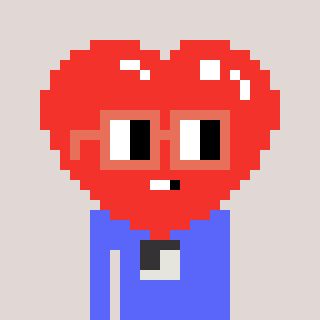
a pixel art character with square orange glasses, a heart-shaped head and a purple-colored body on a warm background